Field crop: maize
Growth stage: 2
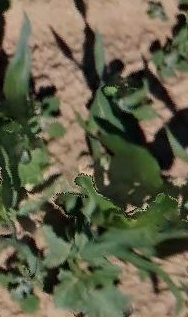
Species: maize